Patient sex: M
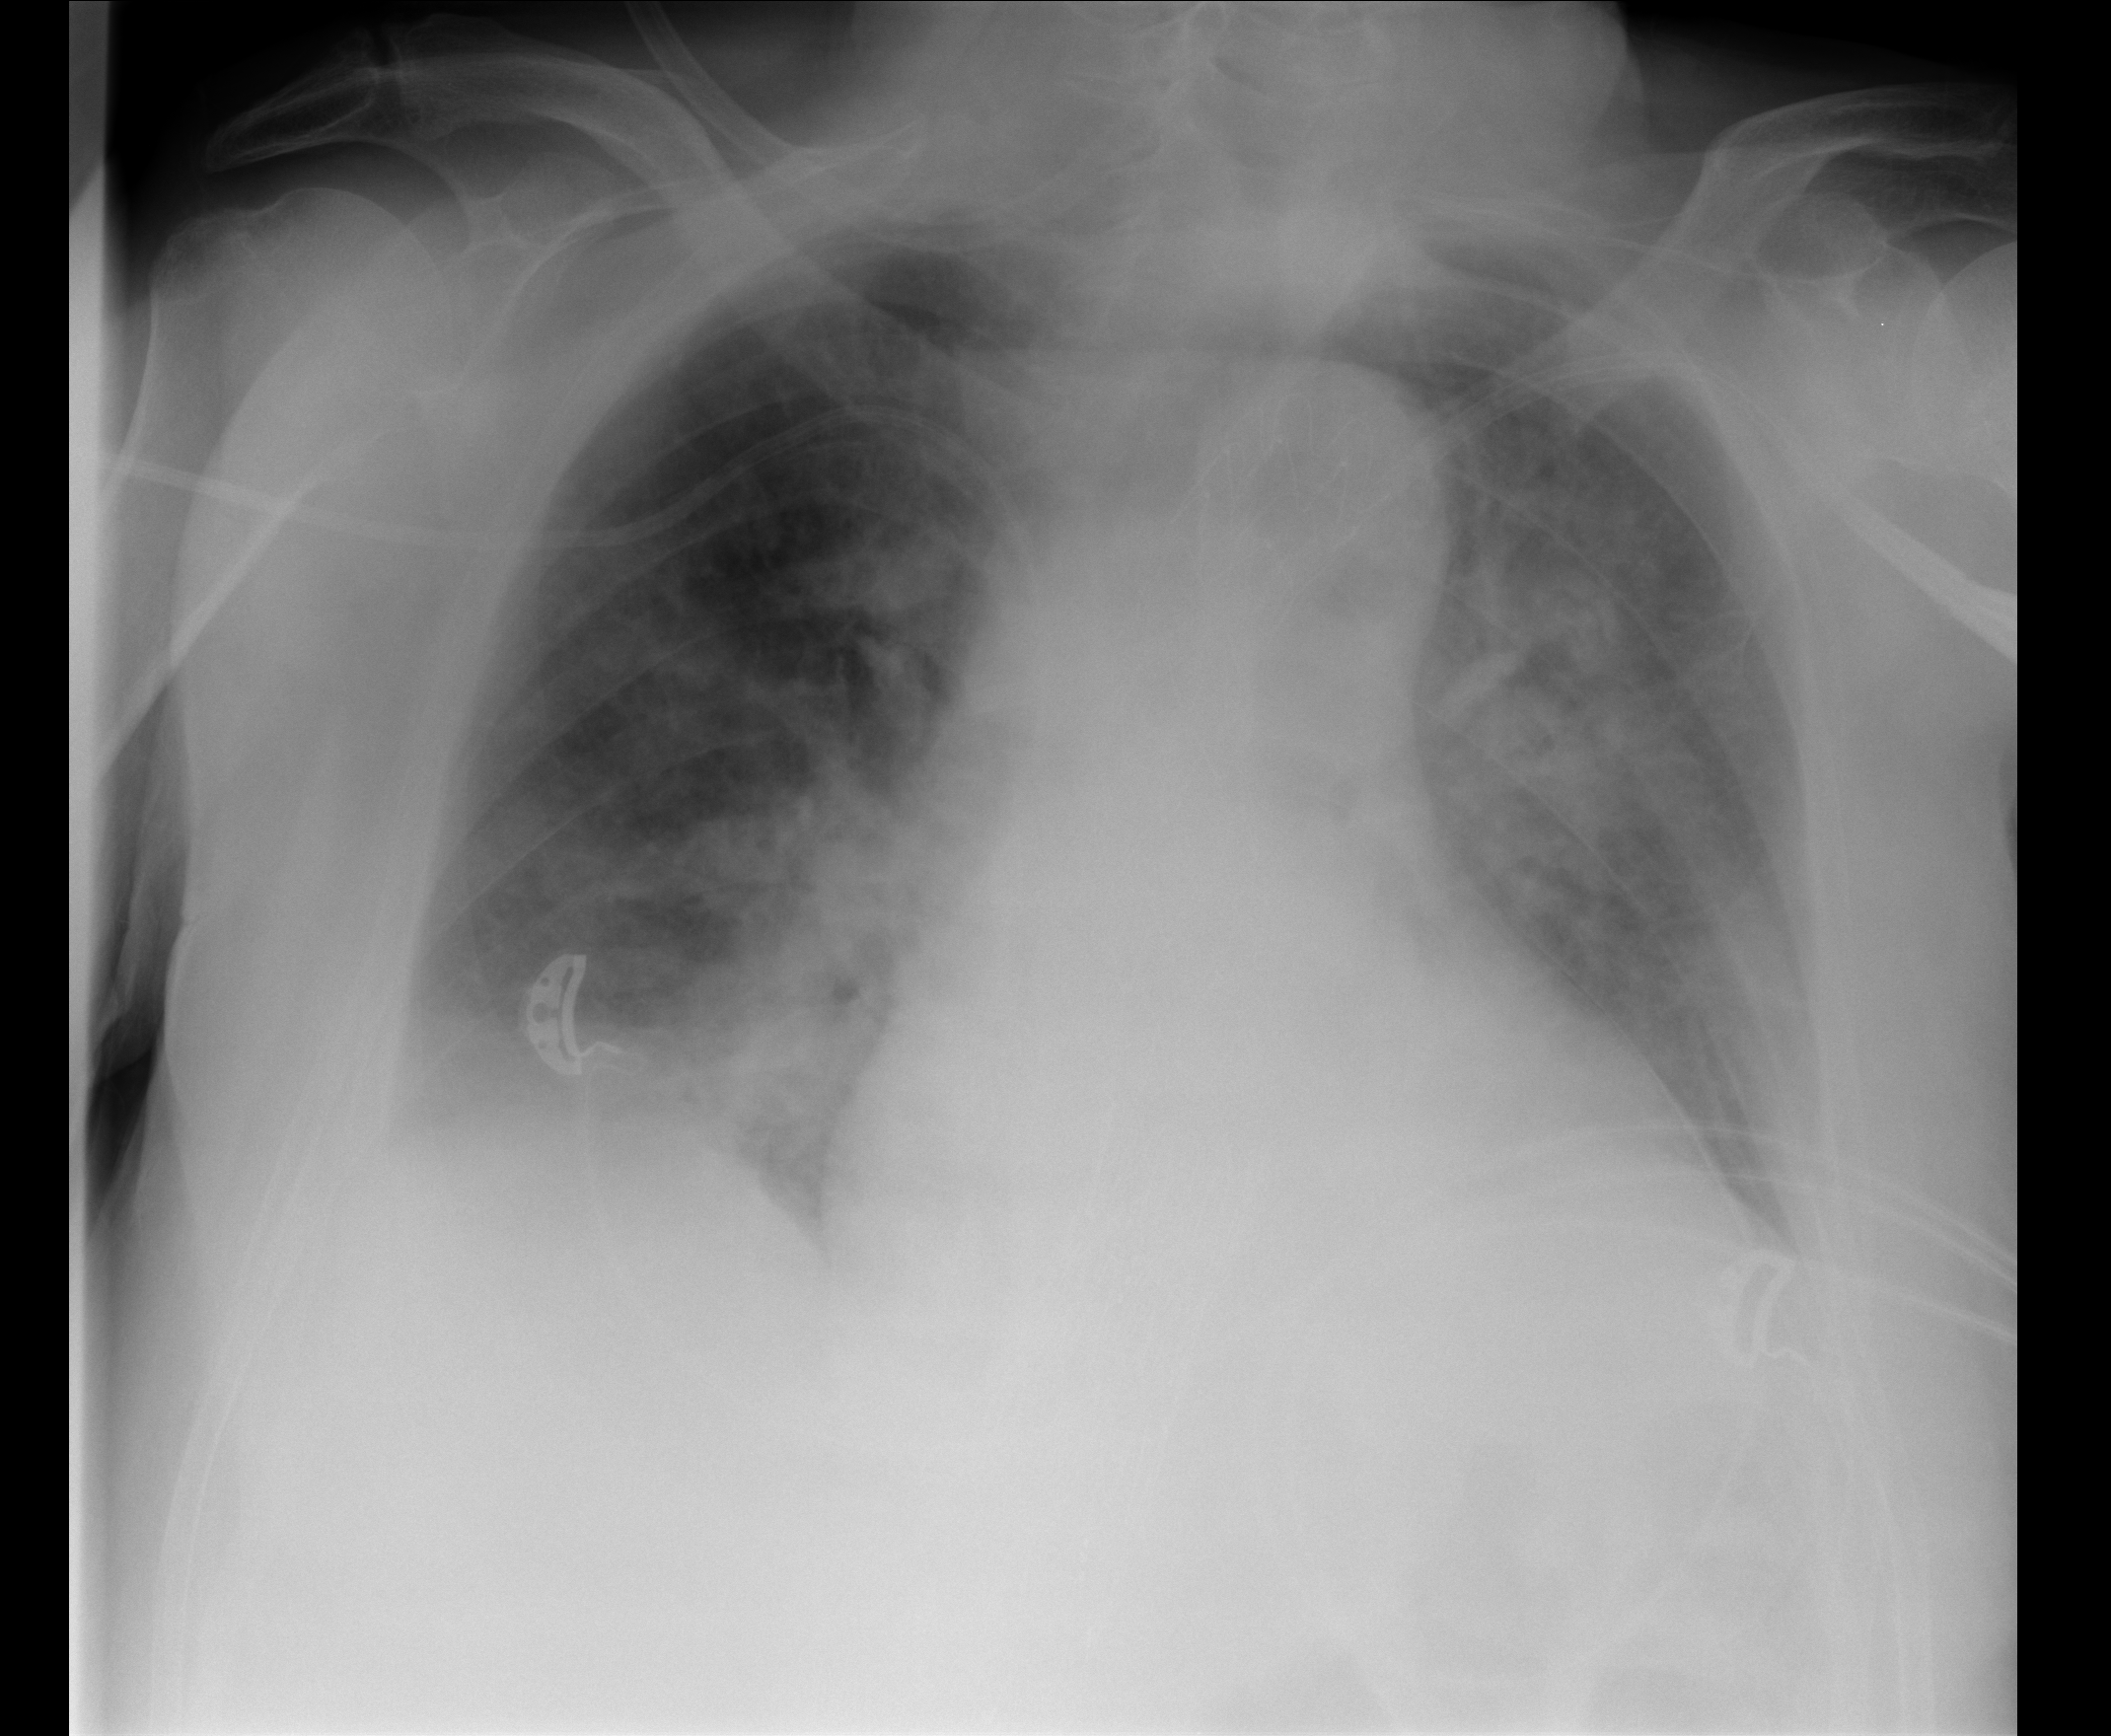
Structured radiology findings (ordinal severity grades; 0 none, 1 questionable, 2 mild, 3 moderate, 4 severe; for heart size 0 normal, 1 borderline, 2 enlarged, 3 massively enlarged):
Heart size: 2
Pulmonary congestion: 3
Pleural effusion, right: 2
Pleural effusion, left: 2
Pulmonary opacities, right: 3
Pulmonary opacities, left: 3
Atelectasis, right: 2
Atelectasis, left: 2